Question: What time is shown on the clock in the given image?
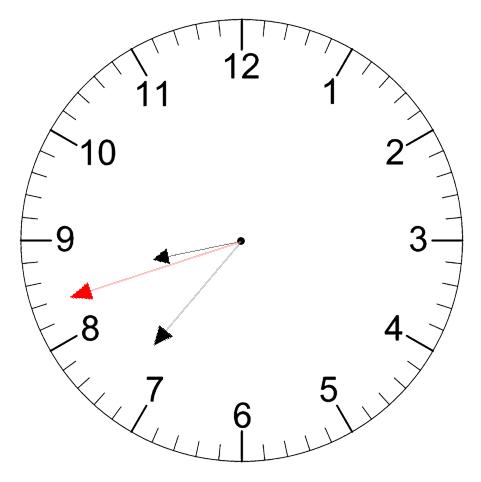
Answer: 08:36:42